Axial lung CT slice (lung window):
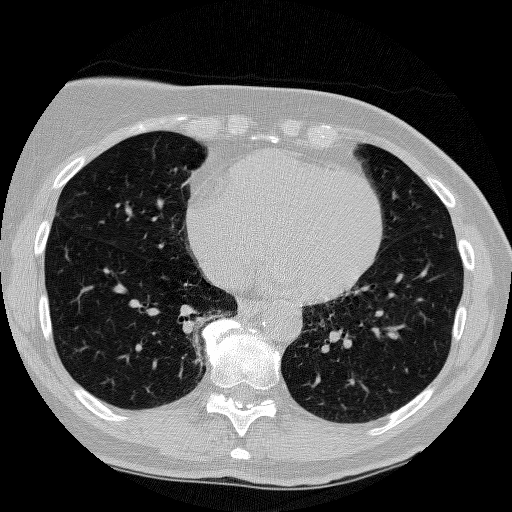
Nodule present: no